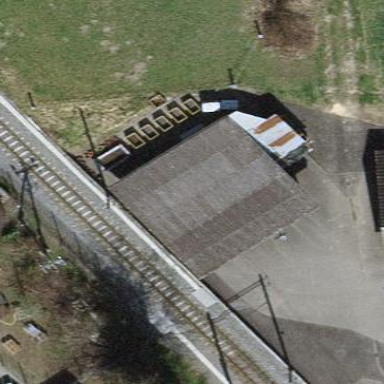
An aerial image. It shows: Garage building.